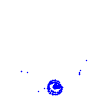
Particle: kaon